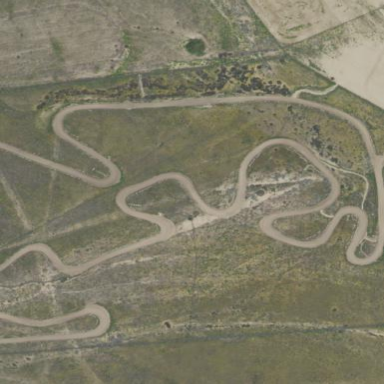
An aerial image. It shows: Motocross raceway for thrilling motocross sports.